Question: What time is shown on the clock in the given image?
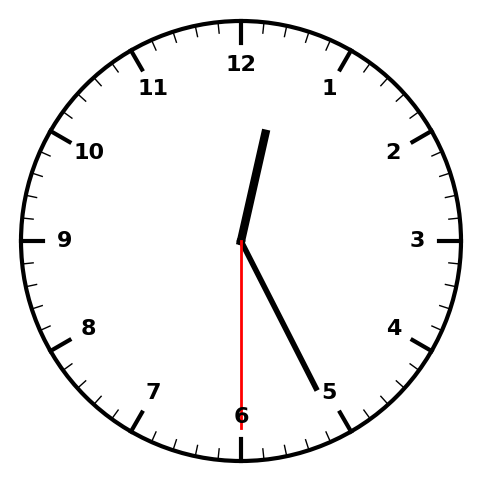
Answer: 12:25:30